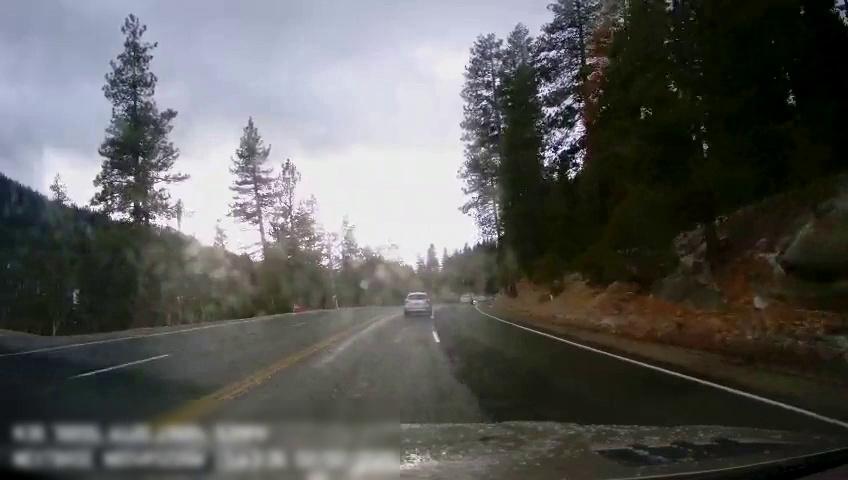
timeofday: Day
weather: Cloudy
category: Drivable Space
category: Vehicles | Car
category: Vehicles | Car
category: Lanes | Current Lane
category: Lanes | Current Lane
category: Lanes | Opposite Lane
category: Lanes | Opposite Lane
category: Lanes | Current Lane
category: Lanes | Opposite Lane